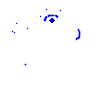
Particle: pion